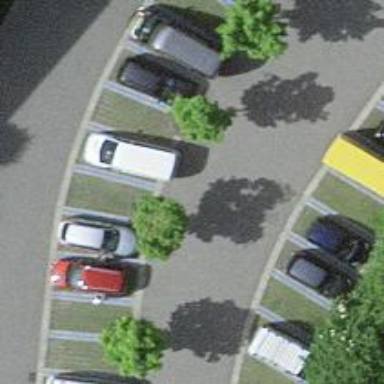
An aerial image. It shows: Road serving as parking aisle.